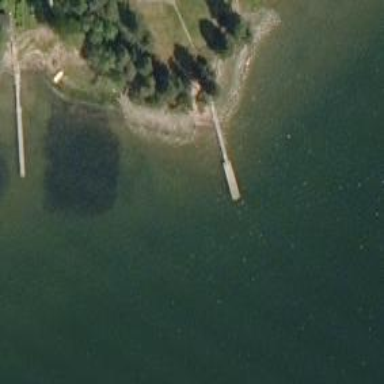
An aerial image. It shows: Man-made pier.